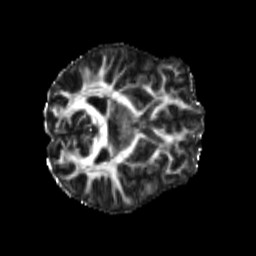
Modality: FA
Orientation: axial
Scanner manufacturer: siemens
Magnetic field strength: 3 T
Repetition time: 4 s
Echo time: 0.0594 s